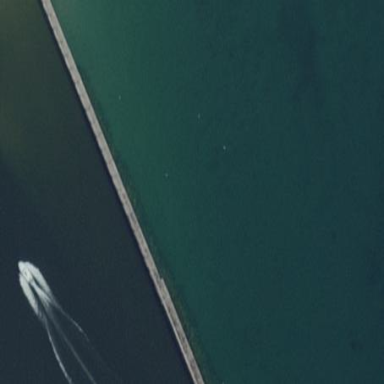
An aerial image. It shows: Breakwater made of concrete.